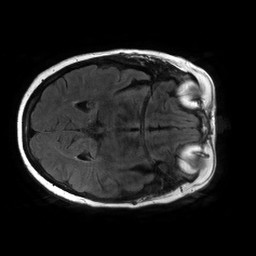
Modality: FLAIR
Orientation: axial
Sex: female
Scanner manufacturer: philips
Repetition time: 11 s
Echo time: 0.125 s